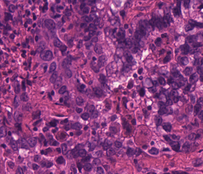
Tumor epithelial tissue: yes
Tumor-associated stroma tissue: no
Normal tissue: no